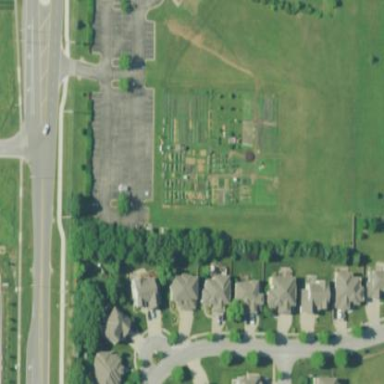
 leisure land intended for communal use."